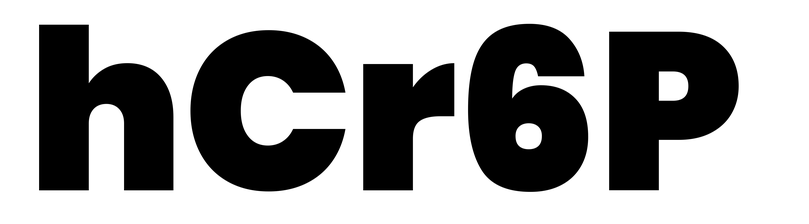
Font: Poppins-Black